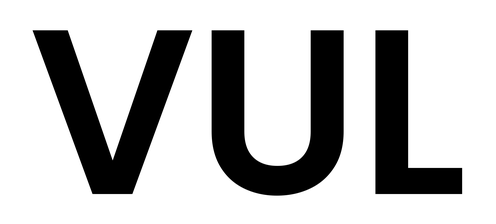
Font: Poppins-SemiBold